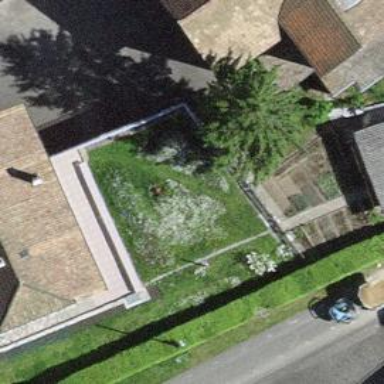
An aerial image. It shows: Garage.